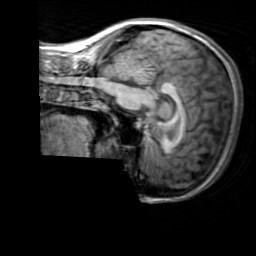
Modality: T1w
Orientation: sagittal
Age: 29
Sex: female
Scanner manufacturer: siemens
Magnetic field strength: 3 T
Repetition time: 2.3 s
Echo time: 0.00303 s